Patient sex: M
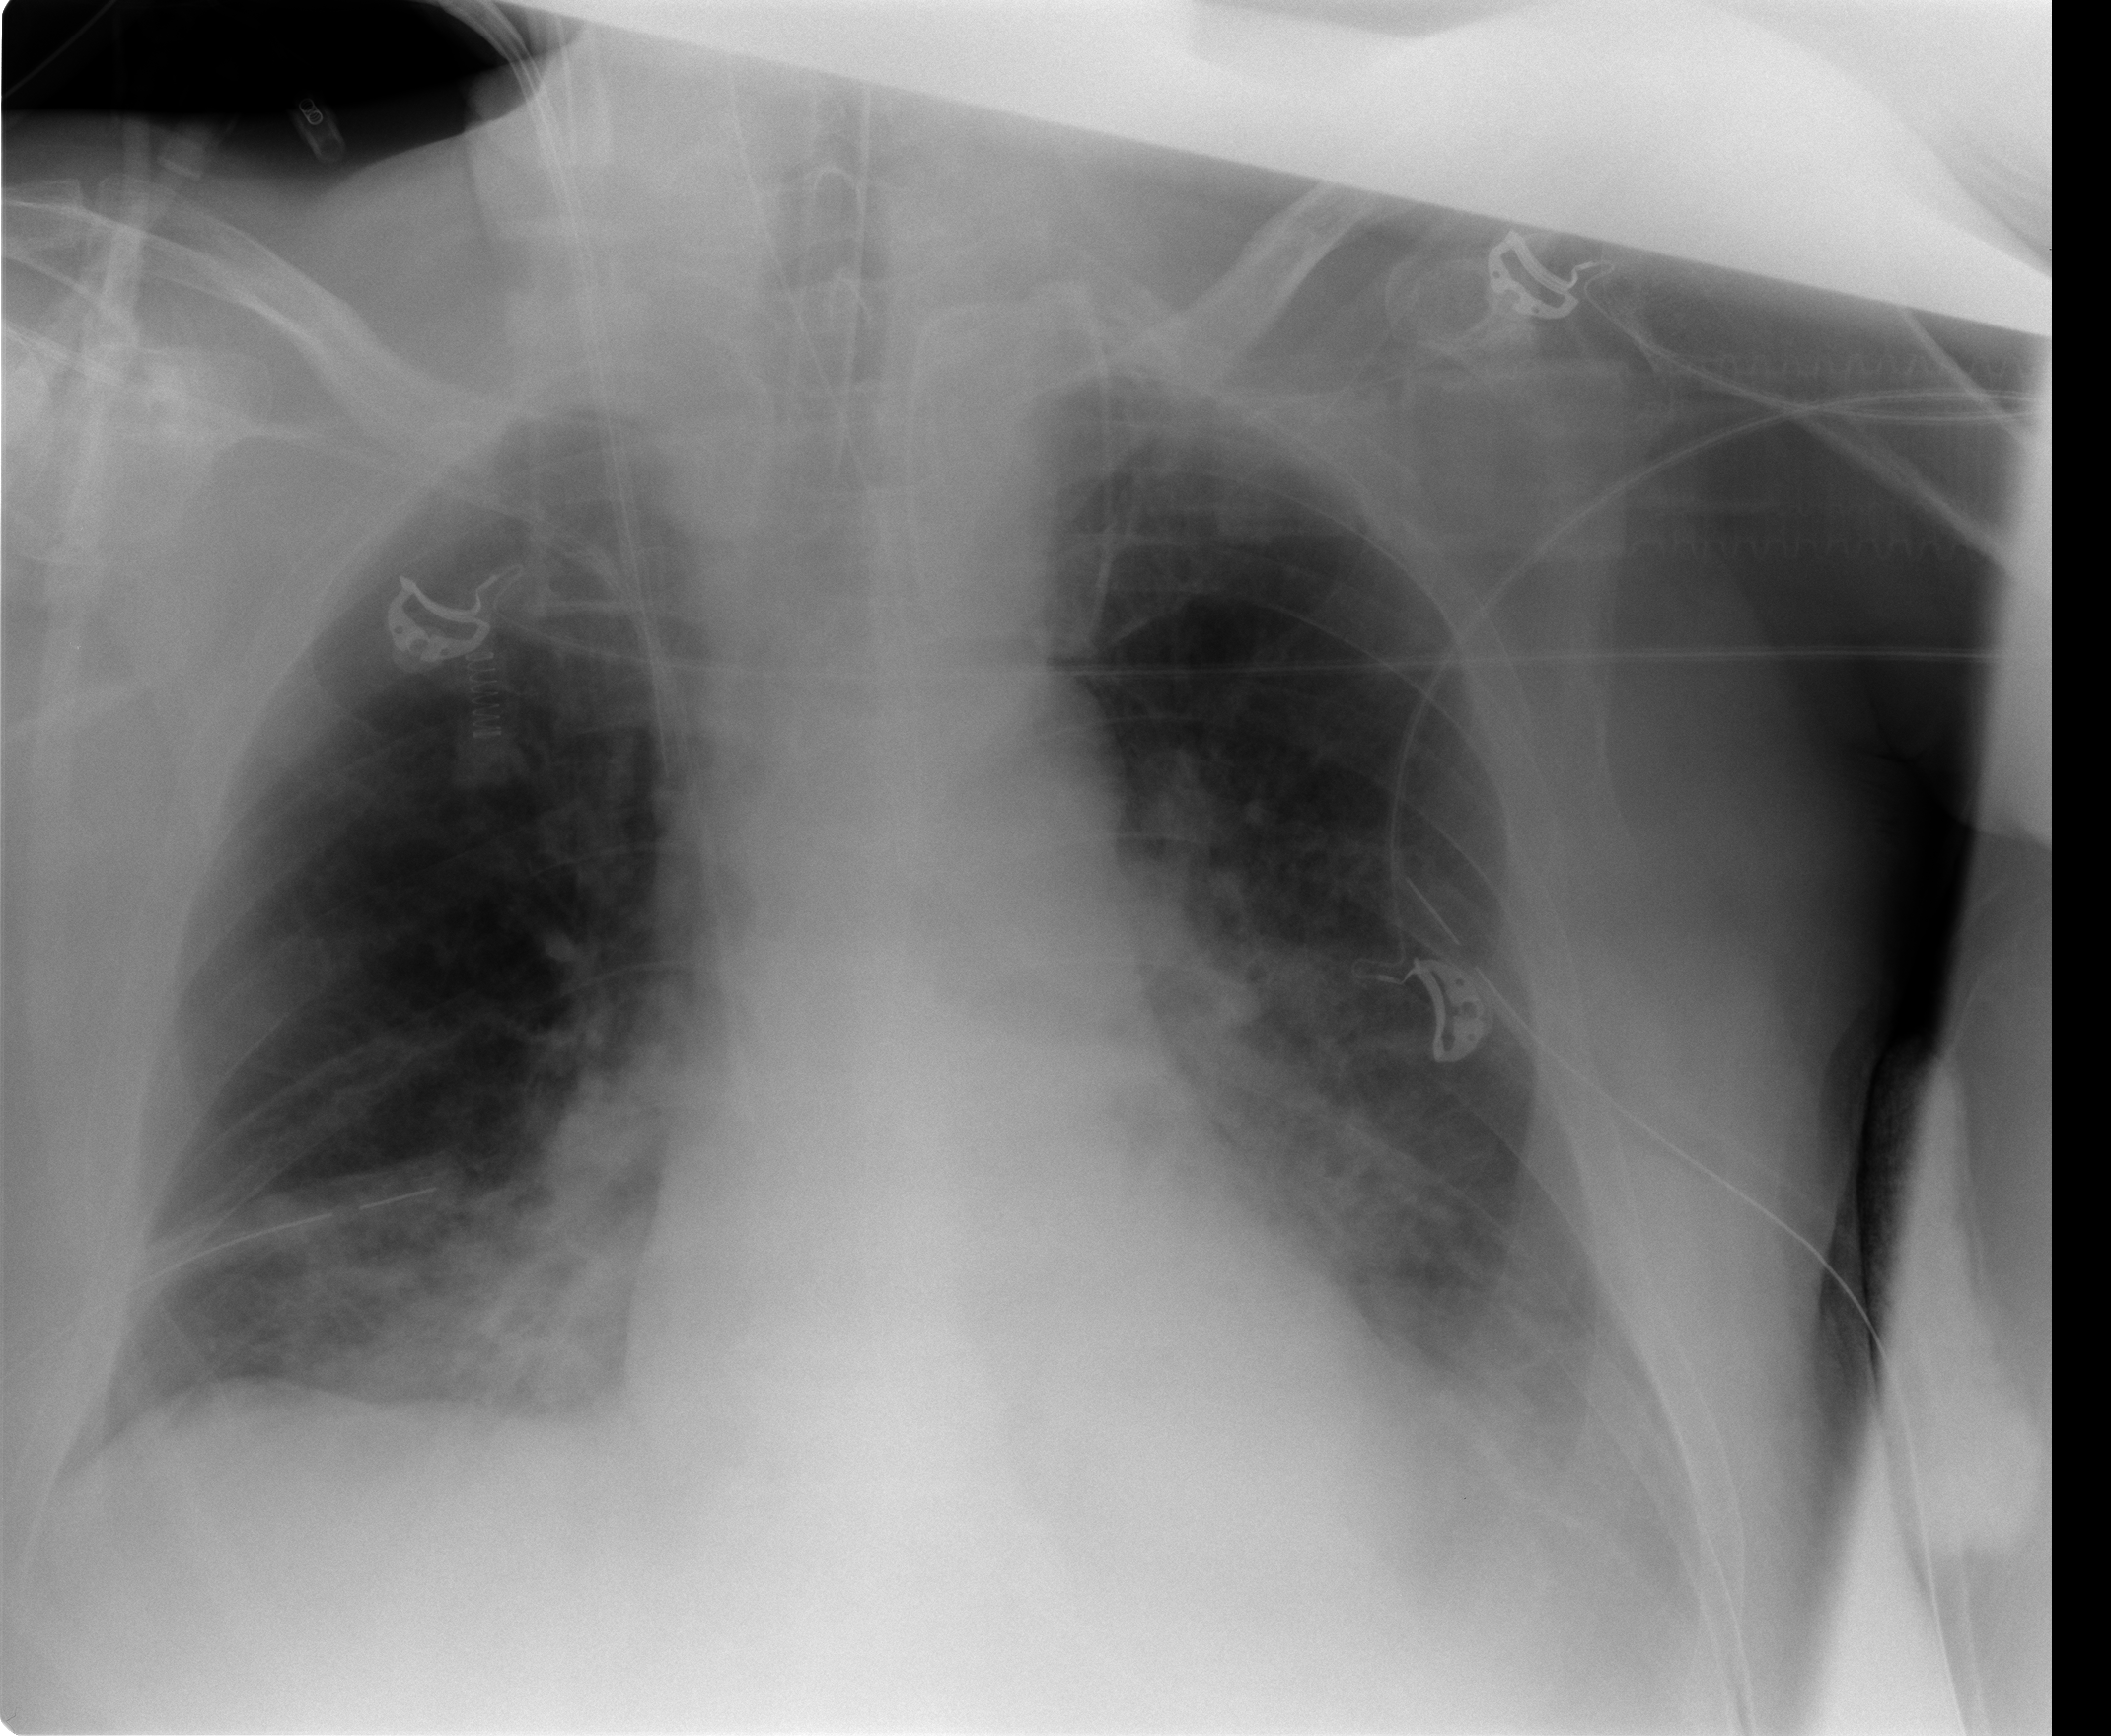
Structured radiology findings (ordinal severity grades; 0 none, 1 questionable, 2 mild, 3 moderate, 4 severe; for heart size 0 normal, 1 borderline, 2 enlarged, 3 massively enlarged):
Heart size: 0
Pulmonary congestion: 3
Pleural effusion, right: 1
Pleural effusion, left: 2
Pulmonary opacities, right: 2
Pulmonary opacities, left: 2
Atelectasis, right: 2
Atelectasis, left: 2